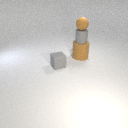
large brown rubber cylinder below small brown rubber sphere